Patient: sex M, age 60
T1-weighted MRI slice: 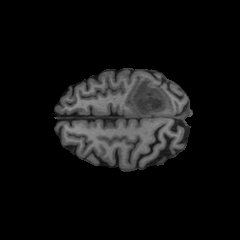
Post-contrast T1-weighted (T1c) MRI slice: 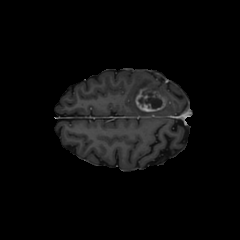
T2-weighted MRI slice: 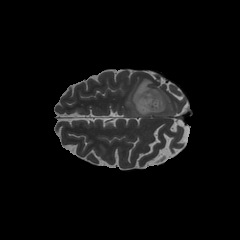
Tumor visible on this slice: yes
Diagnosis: Glioblastoma, IDH-wildtype
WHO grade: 4